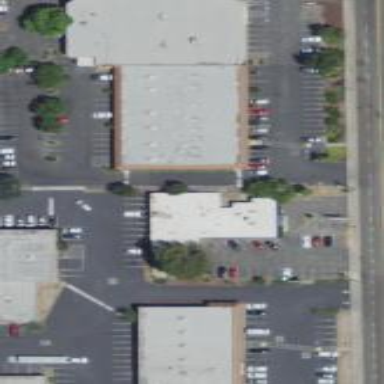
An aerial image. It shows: Commercial building that serves as mall.